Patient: sex M, age 68
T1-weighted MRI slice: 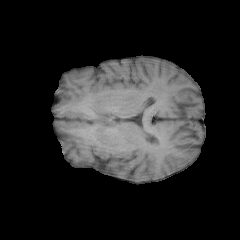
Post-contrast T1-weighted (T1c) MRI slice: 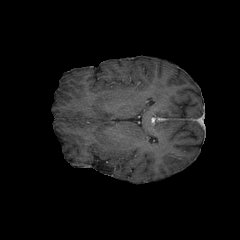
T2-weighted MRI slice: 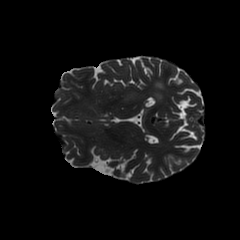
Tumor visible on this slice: yes
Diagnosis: Glioblastoma, IDH-wildtype
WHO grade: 4